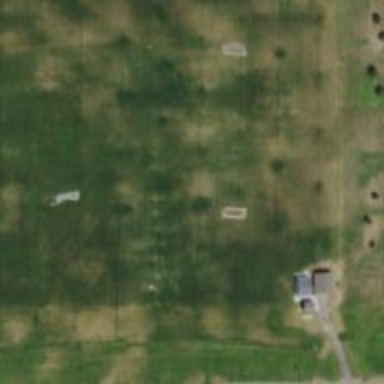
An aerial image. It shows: Lacrosse pitch for leisure land.